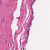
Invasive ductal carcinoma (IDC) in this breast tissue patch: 0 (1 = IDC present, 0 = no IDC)